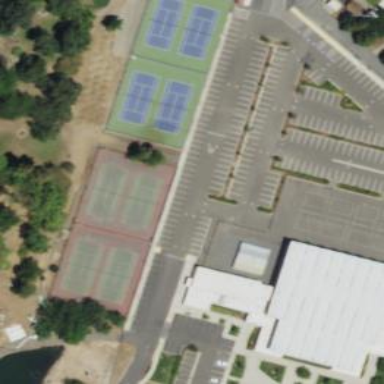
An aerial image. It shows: Tennis court on pitch.